Field crop: maize
Growth stage: 2
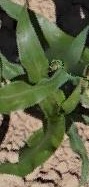
Species: maize